Question: >
<URL>
I'm using the following ggplot2 code to generate a faced_grid barplots:
'''
ggplot(plotobj, aes(as.factor(gm) , peaks, fill=rvalue)) +
geom_bar(stat="identity") +
facet_grid(rvalue ~ .,scales="free") +
opts(legend.position = "none")
'''
Which gives the following plot (screenshot of the first facet):

As you can see the y-axis get stretched to quite a high value because of 1 outlier. What I'd like to do is create a more sensible scaling by having more ticks until 2e+05 and then just have 1 tick that goes directly towards 5e+05. This way the scaling would not be linear anymore but it would allow to show that there is a massive peak for 1 of the categories.
Is there anyway of doing this simple with ggplot2? Is there a R trick for doing this? If possible I'd not like to use things like ylim to just not show the top anymore.
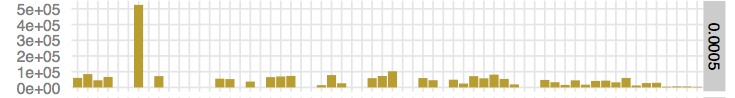
Answer: You could use a transformation on the y-axis. Untested since you did not provide a reproducible example.
'''
ggplot(plotobj, aes(as.factor(gm) , peaks, fill=rvalue)) +
geom_bar(stat="identity") + facet_grid(rvalue ~ .,scales="free") +
opts(legend.position = "none") + scale_y_log10()
ggplot(plotobj, aes(as.factor(gm) , peaks, fill=rvalue)) +
geom_bar(stat="identity") + facet_grid(rvalue ~ .,scales="free") +
opts(legend.position = "none") + scale_y_sqrt()
ggplot(plotobj, aes(as.factor(gm) , peaks, fill=rvalue)) +
geom_bar(stat="identity") + facet_grid(rvalue ~ .,scales="free") +
opts(legend.position = "none") + coord_trans(y = "log10")
ggplot(plotobj, aes(as.factor(gm) , peaks, fill=rvalue)) +
geom_bar(stat="identity") + facet_grid(rvalue ~ .,scales="free") +
opts(legend.position = "none") + coord_trans(y = "sqrt")
'''